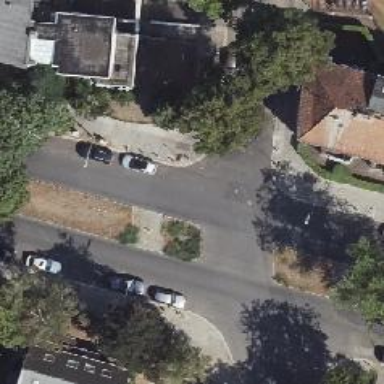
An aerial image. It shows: Sidewalk.